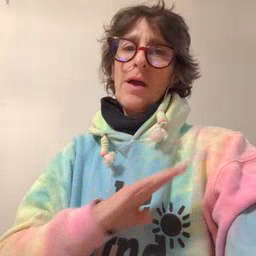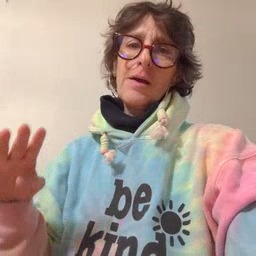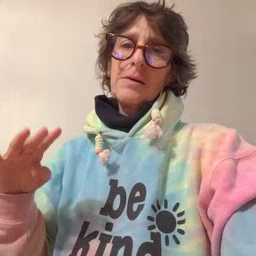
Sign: quiet